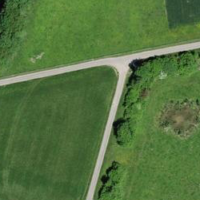
EUNIS habitat code: 25
Species observed at this site:
Phylloscopus trochilus
Prunus spinosa
Emberiza citrinella
Sorbus aucuparia